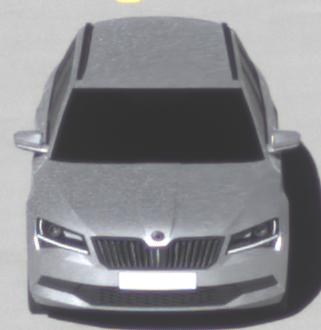
Make: Skoda
Model: Superb Combi 1.4 TSI
Detailed model: Superb (III) Combi
Model produced from: 2015/09
Model produced until: 2018/06
Doors: 5
Color: white
Road condition: wet road
Daytime: morning or afternoon
Contrast: high contrast